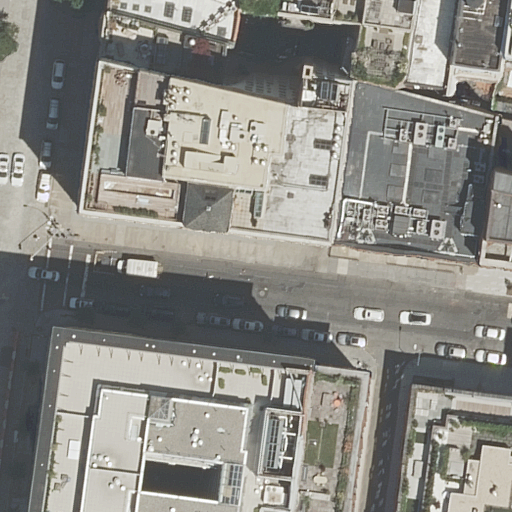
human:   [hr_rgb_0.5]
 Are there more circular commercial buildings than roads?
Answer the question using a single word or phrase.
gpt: no

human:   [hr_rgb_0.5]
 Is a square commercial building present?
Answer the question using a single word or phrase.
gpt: no

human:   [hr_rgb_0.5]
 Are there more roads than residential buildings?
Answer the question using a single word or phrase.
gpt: no

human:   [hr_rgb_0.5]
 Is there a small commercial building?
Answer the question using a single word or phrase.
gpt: no

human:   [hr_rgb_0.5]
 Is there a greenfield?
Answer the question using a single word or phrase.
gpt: no

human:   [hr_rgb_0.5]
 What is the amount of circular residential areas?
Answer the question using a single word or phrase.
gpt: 0

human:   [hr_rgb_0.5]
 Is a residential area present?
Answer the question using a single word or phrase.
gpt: no

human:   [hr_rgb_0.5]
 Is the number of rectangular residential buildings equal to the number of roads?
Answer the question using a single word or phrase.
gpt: no

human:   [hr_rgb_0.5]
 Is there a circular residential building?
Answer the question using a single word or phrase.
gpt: no

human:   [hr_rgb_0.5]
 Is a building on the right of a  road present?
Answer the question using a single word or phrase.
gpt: yes

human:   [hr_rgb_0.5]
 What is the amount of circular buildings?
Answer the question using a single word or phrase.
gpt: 0

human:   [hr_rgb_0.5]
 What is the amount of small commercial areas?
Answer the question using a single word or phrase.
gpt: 0

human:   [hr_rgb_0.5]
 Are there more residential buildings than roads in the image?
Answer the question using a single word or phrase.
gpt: yes

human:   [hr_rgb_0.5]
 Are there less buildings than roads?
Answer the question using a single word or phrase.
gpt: no

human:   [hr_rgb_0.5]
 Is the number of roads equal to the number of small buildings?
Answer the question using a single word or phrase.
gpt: yes

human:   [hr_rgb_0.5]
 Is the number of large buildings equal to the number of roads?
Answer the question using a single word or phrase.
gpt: yes

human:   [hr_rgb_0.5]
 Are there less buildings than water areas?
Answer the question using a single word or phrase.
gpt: no

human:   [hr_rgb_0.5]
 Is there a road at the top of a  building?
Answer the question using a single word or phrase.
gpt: yes

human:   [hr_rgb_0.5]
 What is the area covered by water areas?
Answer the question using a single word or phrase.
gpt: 0m2

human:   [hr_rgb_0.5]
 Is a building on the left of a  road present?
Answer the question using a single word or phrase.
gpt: yes

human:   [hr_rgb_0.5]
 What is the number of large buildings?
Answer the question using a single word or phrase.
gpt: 3

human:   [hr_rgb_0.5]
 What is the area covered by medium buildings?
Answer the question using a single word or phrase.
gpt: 1292m2

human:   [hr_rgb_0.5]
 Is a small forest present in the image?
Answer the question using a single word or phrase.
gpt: no

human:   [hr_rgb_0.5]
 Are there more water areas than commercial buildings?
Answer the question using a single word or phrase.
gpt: no

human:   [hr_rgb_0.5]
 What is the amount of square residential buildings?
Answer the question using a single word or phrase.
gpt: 0

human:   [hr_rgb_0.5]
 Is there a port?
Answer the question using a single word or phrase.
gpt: no

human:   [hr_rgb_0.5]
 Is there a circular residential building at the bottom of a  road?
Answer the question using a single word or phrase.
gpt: no

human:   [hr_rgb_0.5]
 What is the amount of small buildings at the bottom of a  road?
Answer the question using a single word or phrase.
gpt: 1

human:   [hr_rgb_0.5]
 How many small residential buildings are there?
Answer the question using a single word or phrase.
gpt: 3

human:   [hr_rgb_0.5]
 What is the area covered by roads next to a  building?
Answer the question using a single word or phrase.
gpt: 0m2

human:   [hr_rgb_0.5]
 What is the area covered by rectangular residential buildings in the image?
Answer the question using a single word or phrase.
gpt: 1844m2

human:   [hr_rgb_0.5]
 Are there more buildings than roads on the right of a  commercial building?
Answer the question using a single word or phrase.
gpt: yes

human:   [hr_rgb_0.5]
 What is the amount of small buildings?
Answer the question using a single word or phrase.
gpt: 3

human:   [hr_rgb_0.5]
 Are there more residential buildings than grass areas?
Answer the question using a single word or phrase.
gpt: yes

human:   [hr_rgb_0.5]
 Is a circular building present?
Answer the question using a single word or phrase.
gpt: no

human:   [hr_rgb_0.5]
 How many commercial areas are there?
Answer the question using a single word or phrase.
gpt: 0

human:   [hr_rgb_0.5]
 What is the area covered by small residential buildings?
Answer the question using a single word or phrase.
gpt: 149m2